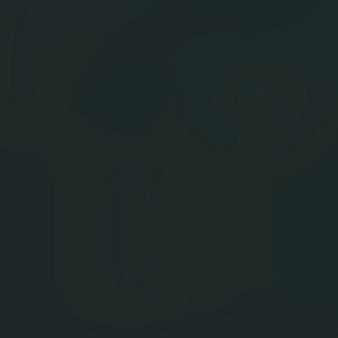
Label: other